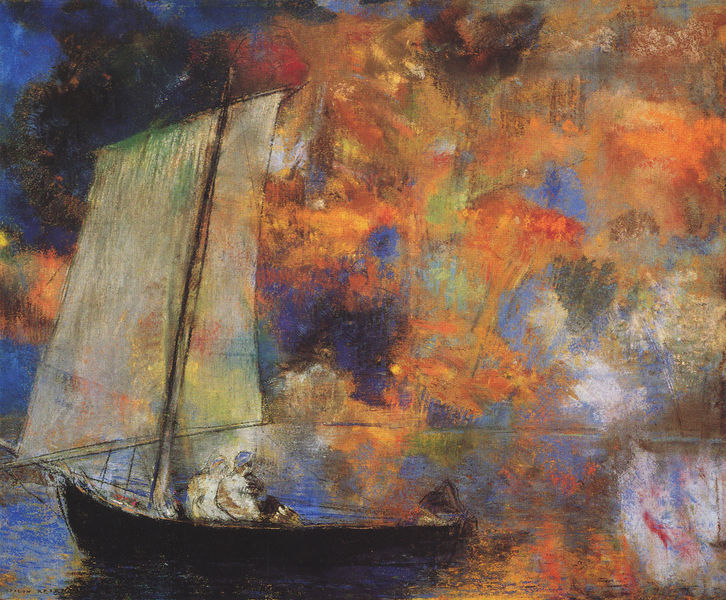
Titel: Flower Clouds
Künstler: Odilon Redon
Standort: Chicago (Illinois)
Institution: The Art Institute of Chicago
Schlagwörter: blau, dunkel, gemälde, gewitter, himmel, mann, meer, wasser, weiß, wolken, fluss, frauen, gelb, grün, impressionismus, menschen, ocker, see, teich, abend, braun, bunt, frau, grau, hell, kleid, kleider, licht, männer, orange, pastell, schwarz, ölbild, haus, rot, wolke, expressionismus, leute, mütze, signatur, öl, horizont, morgen, natur, schilf, sonnenaufgang, spiegelung, wind, gewässer, pastos, sonne, wasserspiegelung, insel, paar, personen, rosa, boot, kahn, ruder, farbig, ruhig, schiff, segel, segelboot, sommer, welle, wellen, mast, segelschiff, farben, farbe, lila, nebel, sonnenuntergang, treiben, figuren, strom, abfahrt, sturm, turner, unwetter, wogen, glatt, still, abendrot, reflexion, schauspiel, unscharf, expressionistisch, linie, seite, bast, flecken, liebespaar, eiß, weissw, reise, sisley, viereckig, windstille, abreise, auswandern, turban, windstill, flaute, tour, gleiten, wellwn, barke, feuerwerk, trapez, farbspiel, fahrt ins ungewisse, inselparadies, schieff, ungewissheit, jolle, mst, 1900, ruhing